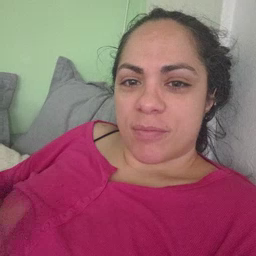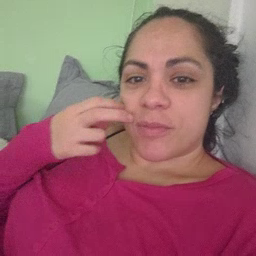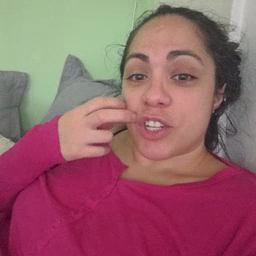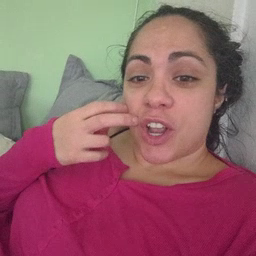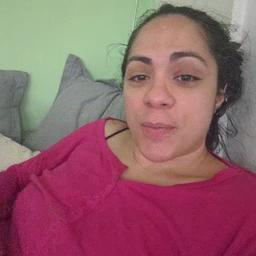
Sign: gum